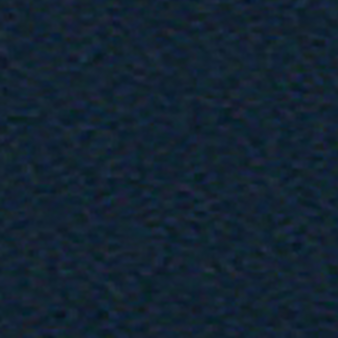
Label: other